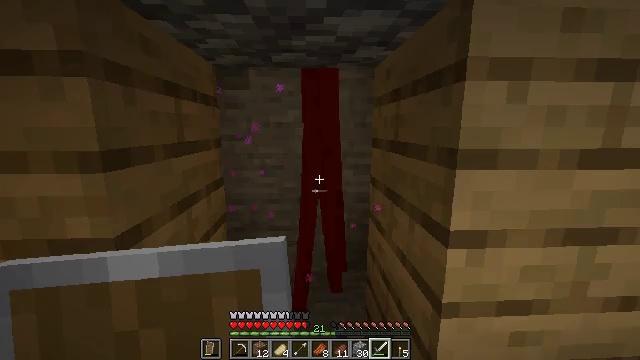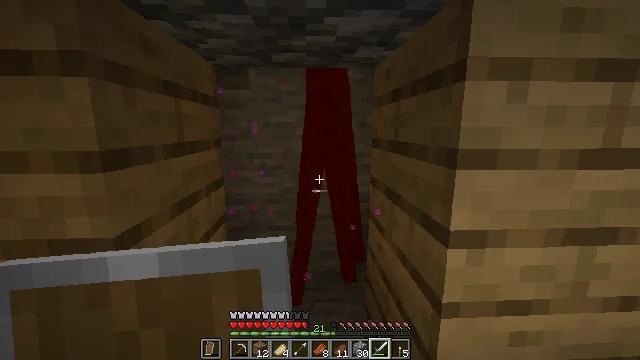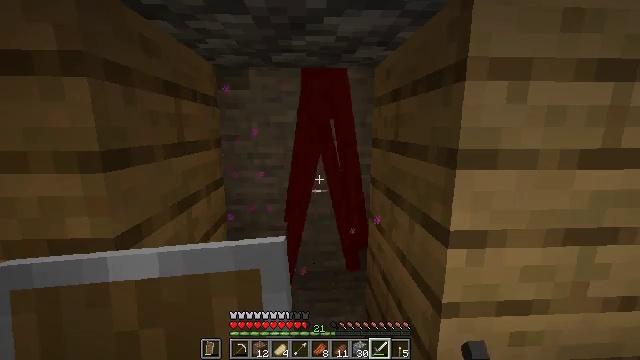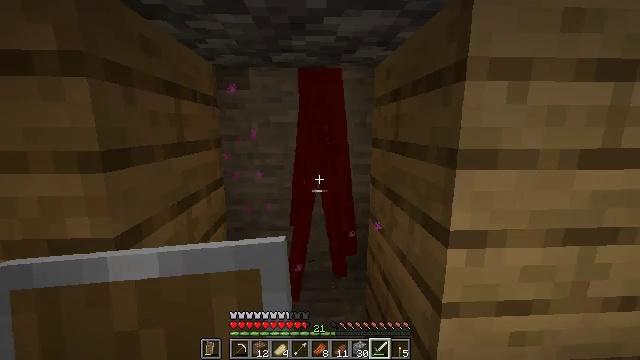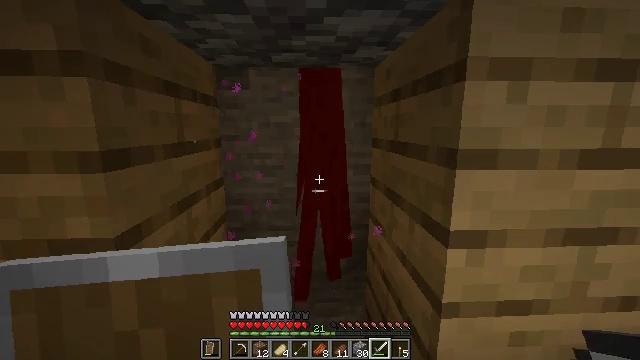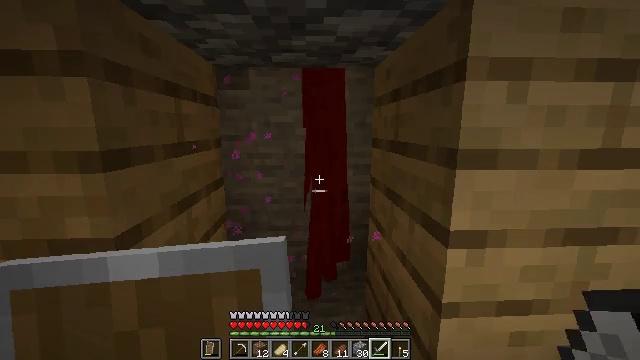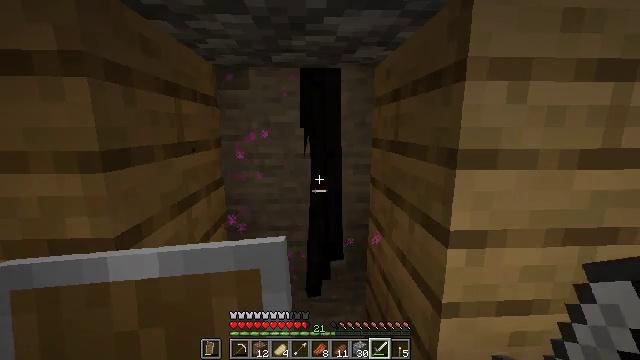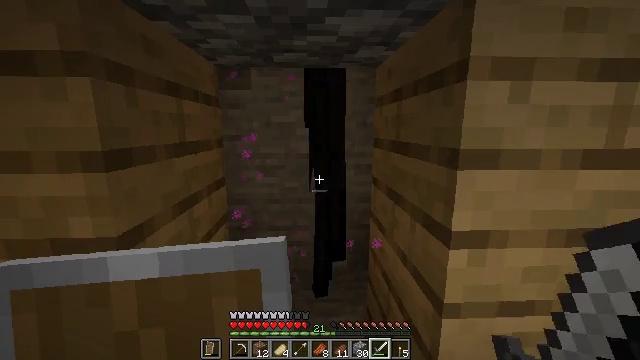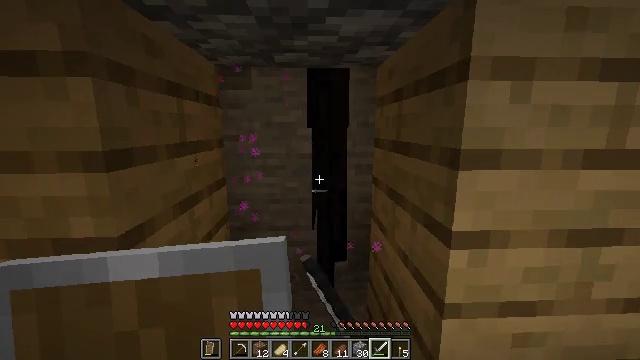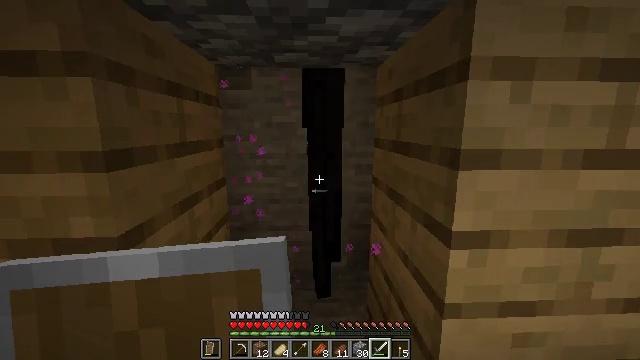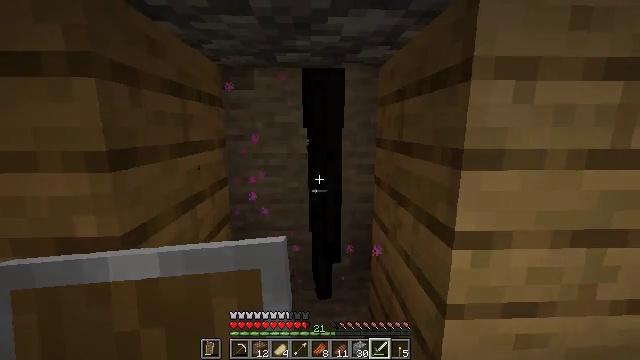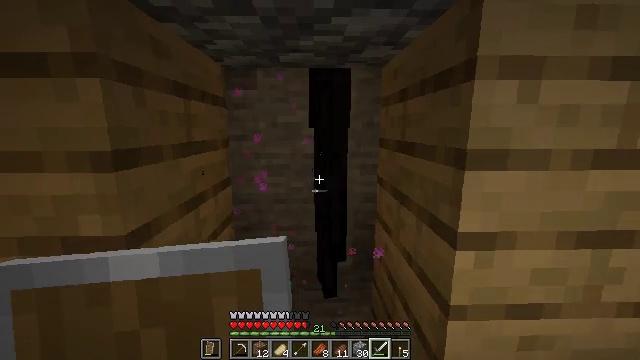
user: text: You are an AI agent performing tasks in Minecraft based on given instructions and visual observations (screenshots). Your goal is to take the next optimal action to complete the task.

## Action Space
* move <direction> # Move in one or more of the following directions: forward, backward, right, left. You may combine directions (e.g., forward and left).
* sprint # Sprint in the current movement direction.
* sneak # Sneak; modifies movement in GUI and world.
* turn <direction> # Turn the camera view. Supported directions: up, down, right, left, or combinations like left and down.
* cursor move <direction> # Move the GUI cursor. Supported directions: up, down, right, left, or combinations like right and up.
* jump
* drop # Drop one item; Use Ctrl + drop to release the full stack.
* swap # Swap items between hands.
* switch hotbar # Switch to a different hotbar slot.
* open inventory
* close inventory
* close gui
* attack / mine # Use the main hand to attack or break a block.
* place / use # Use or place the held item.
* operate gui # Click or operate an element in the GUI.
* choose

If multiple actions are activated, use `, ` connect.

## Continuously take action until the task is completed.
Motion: motion action
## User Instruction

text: Kill mobs.
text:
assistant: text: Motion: attack / mine
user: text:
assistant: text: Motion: attack / mine
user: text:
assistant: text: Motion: attack / mine
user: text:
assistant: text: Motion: no_op
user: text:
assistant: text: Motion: no_op
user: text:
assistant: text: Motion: no_op
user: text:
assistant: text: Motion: attack / mine
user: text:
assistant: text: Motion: attack / mine
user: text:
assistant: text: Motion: attack / mine
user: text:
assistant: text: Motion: attack / mine
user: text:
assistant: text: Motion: no_op
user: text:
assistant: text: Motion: attack / mine